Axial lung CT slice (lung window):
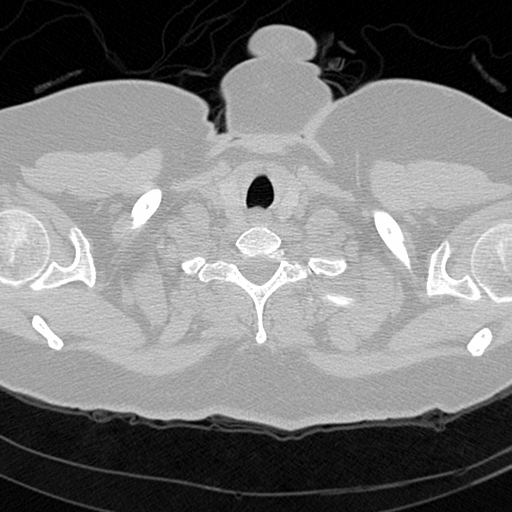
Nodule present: no